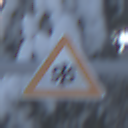
Verkehrszeichen: SchneeOderEisglaette
Umgebung: Outdoor, Nature
Tageszeit: MorningAfternoon
Wetter: Clear
Licht: Natural
Jahreszeit: Winter
Kontrast: LowContrast